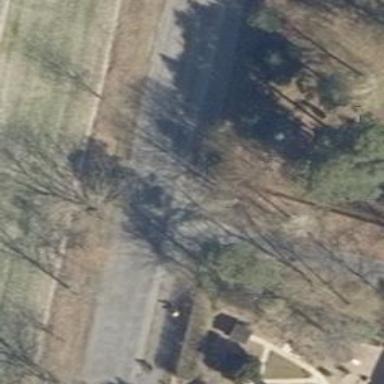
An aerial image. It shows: Paved residential road.